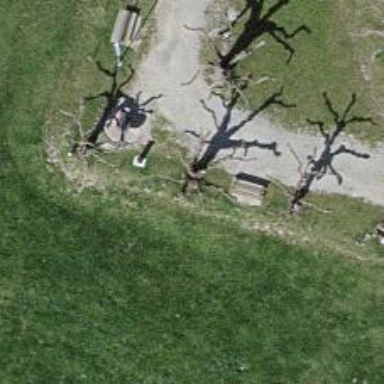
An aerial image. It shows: Tree in park.